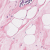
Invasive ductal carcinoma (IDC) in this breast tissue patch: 0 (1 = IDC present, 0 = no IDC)